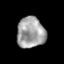
Tissue: prostate
Cell type: T cells
Senescence score: 0.212
Nuclear area (px): 844
Mean DAPI intensity: 161.524